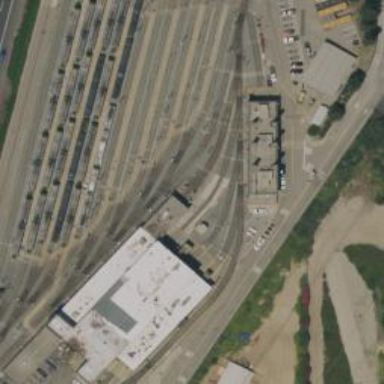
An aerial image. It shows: Light rail service yard with electrified contact lines.